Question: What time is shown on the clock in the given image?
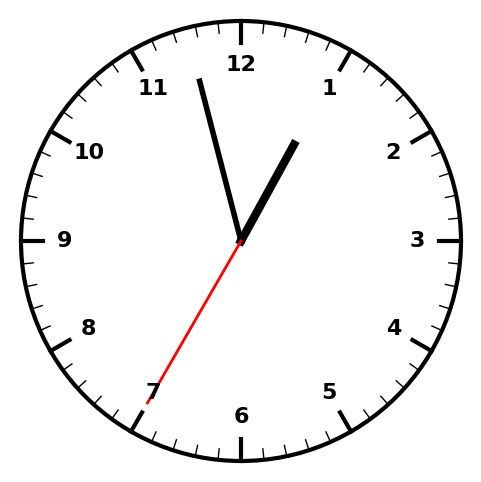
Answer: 12:57:35